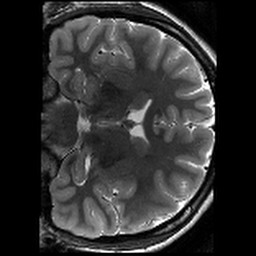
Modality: T2w
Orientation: coronal
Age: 19
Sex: female
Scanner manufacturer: siemens
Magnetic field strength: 3 T
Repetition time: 8.02 s
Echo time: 0.08 s